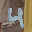
Label: 4